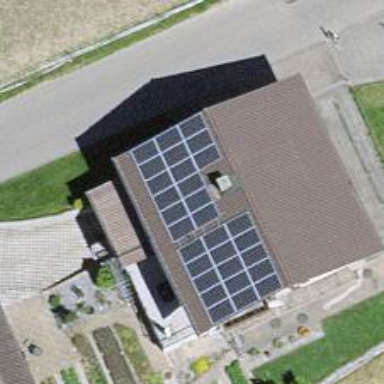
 consisting of solar photovoltaic panels."